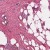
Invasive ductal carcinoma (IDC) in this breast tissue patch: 0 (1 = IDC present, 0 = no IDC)